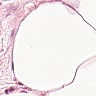
Metastatic tissue present: no